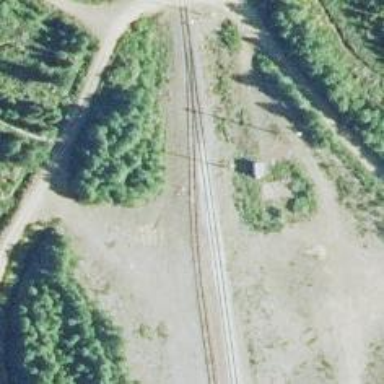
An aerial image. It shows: Wedge used for railway derailment.